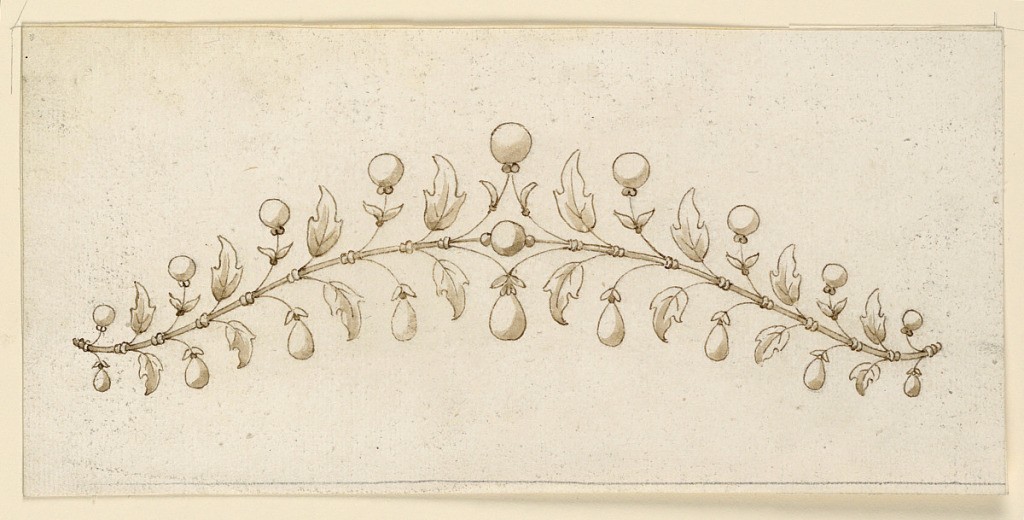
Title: Design for a Coronet
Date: mid- 19th century
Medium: Pen and ink, brush and sepia wash on paper
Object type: Drawing
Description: Horizontal rectangle. Design for a small crown or tiara. Converging at the center are two branches with alternatively two stems, the upward having two leaves and a round bead, the downward a pearl-like diamond below two small leaves, and two leaves. In the center a lozenge is formed, with a diamond on top, in the center and below.